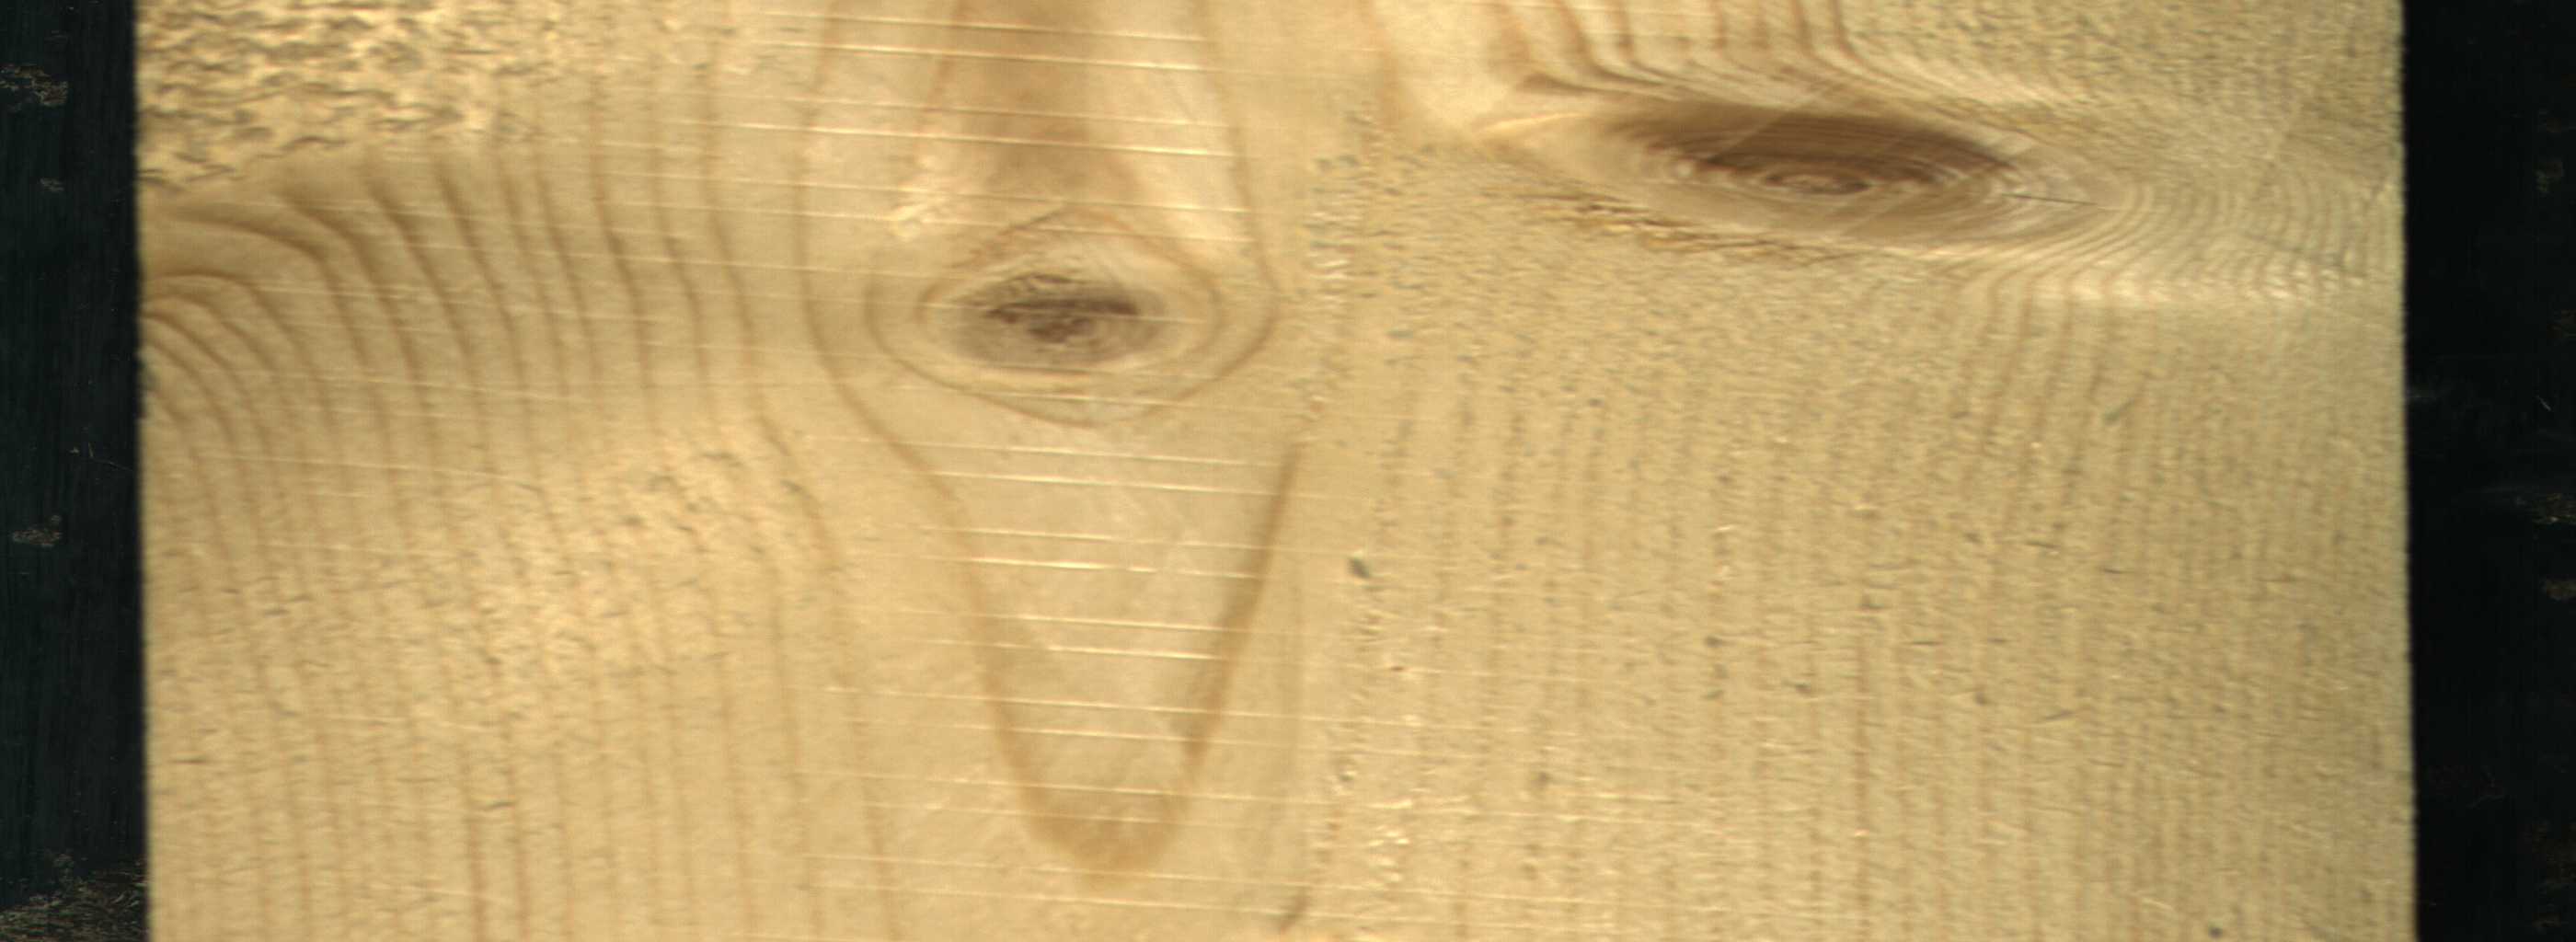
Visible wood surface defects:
Live_Knot
Live_Knot